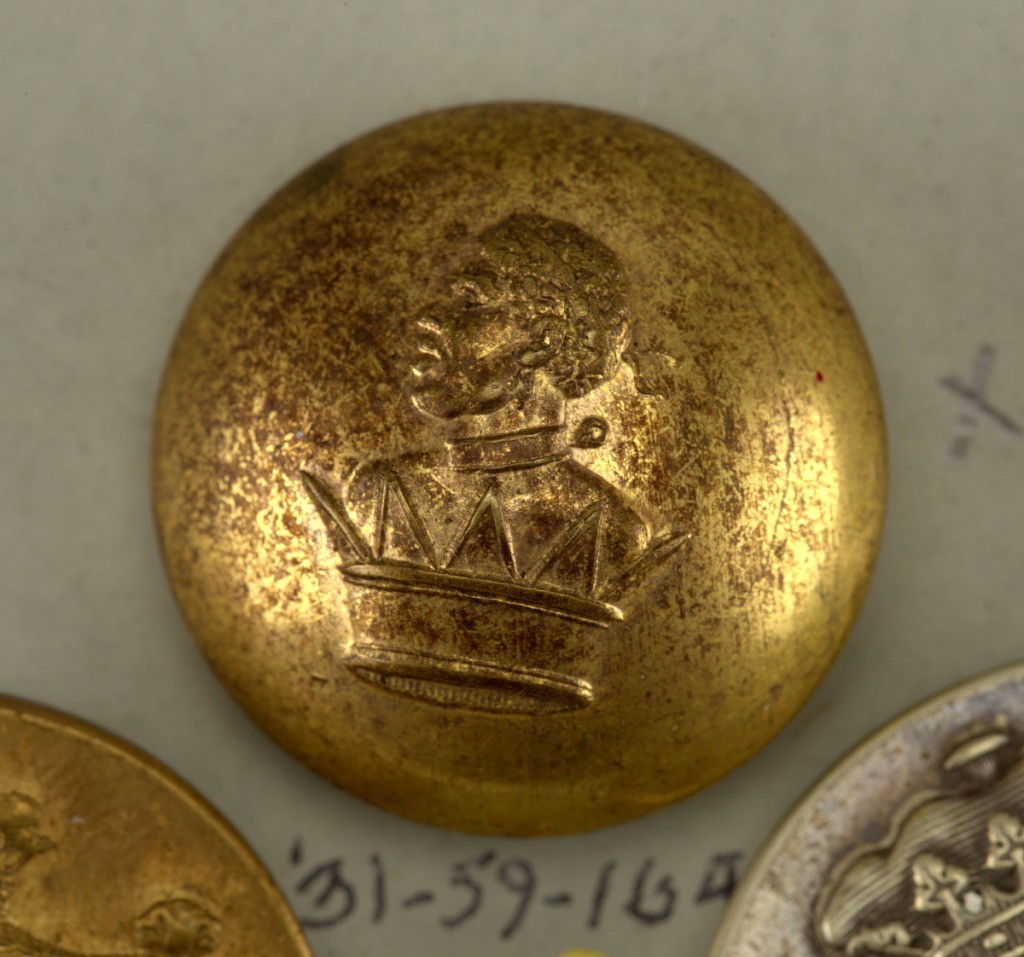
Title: Button
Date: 19th century
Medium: Brass, gold plated
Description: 1931-59-164: Convex button ornamented in design showing a crown...